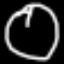
Label: clock